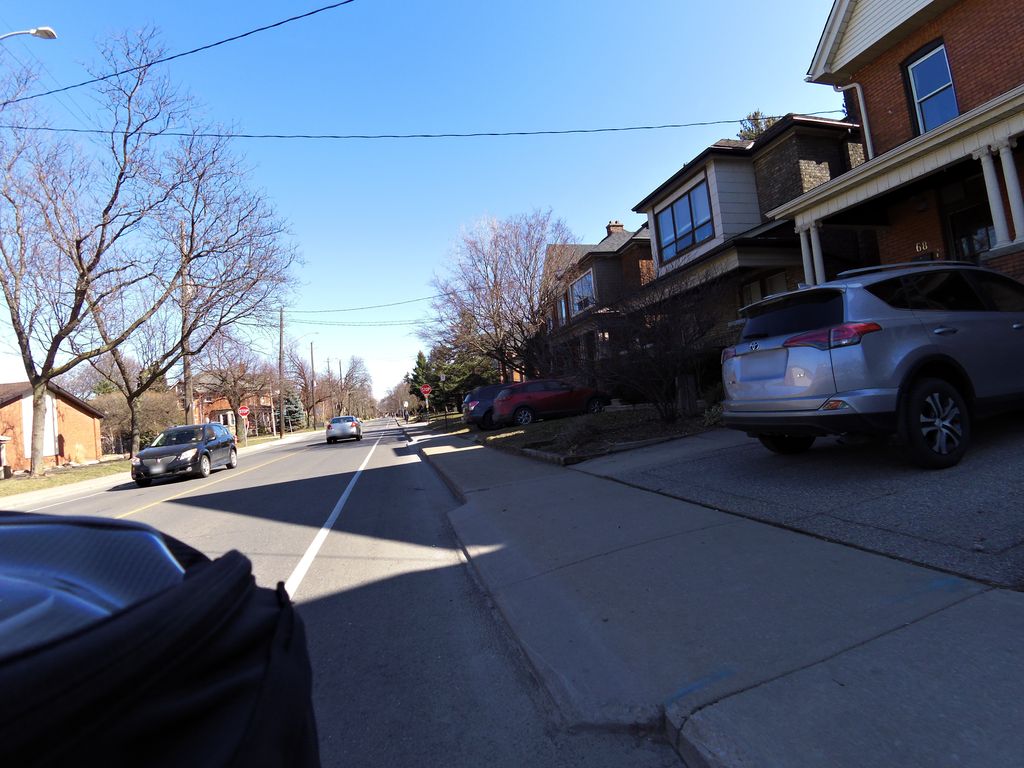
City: hamilton